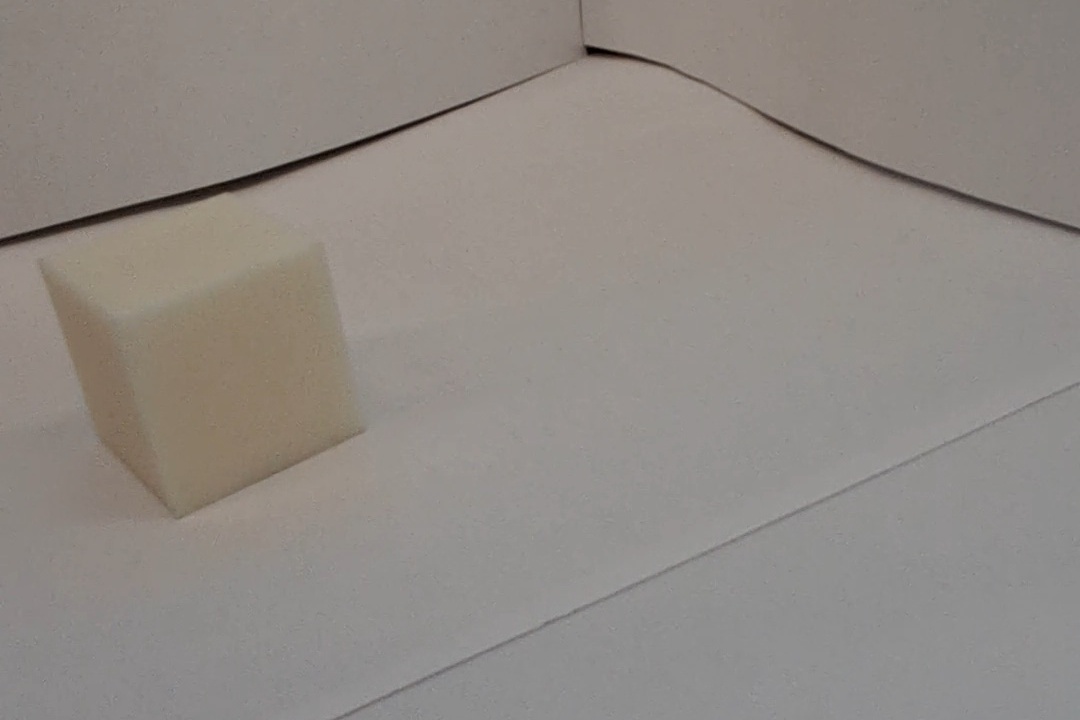
Label: Cuboid